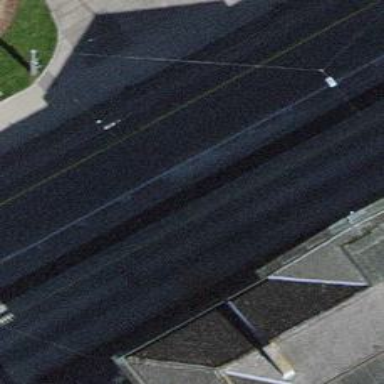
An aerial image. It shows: Primary highway with asphalt surface. There are trolley wires above the road and shared busway for cycling.